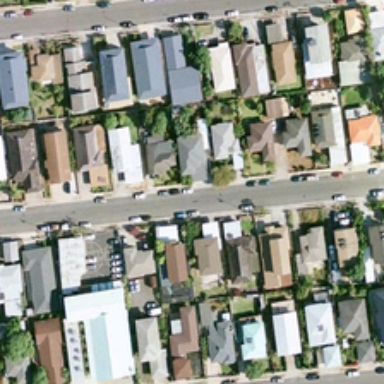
Many buildings and green trees are in two sides of a road in a dense residential area .